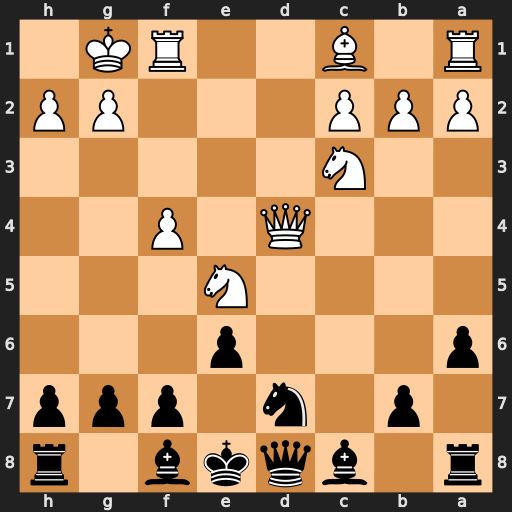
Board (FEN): r1bqkb1r/1p1n1ppp/p3p3/4N3/3Q1P2/2N5/PPP3PP/R1B2RK1
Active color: b
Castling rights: kq
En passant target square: -
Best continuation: Bc5 Qxc5 Nxc5